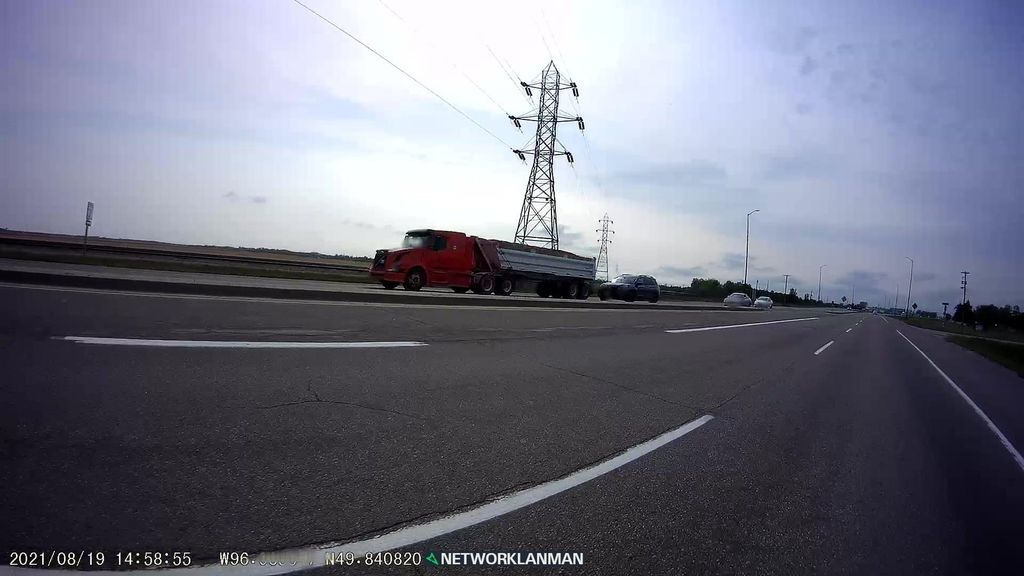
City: winnipeg